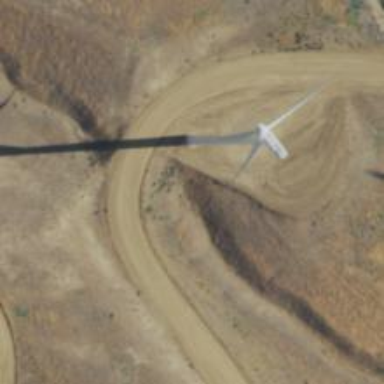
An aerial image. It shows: Wind generator powered by wind. The generator type is horizontal axis and it uses wind turbines.